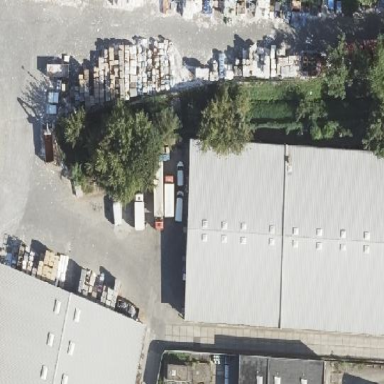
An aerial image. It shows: Wholesale shop housed in warehouse.